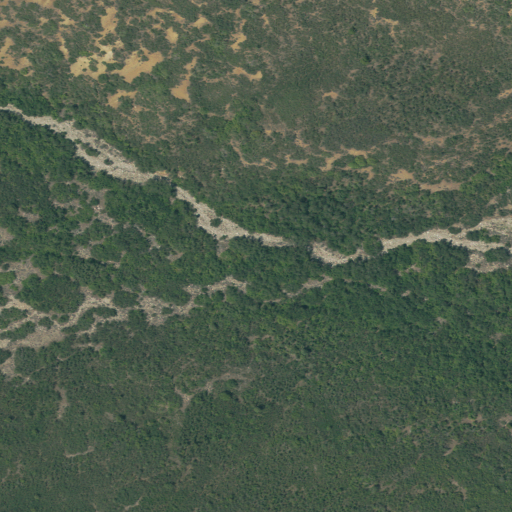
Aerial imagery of valley in Utah named Maguire Canyon containing shrub, deciduous forest, and evergreen forest